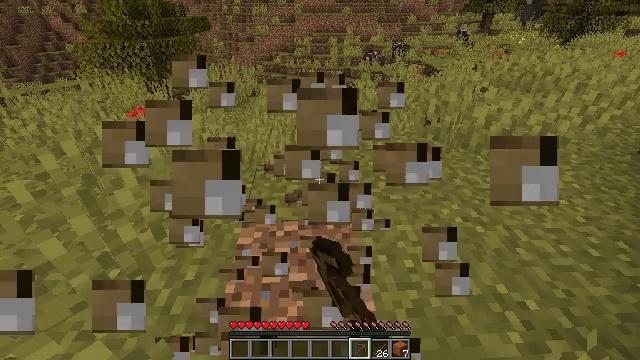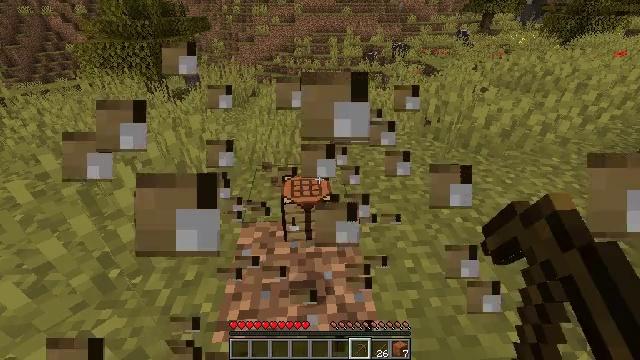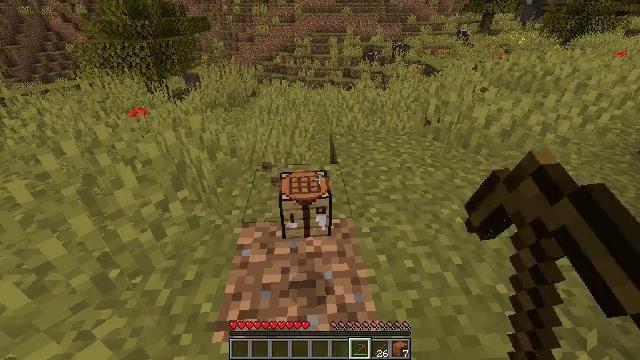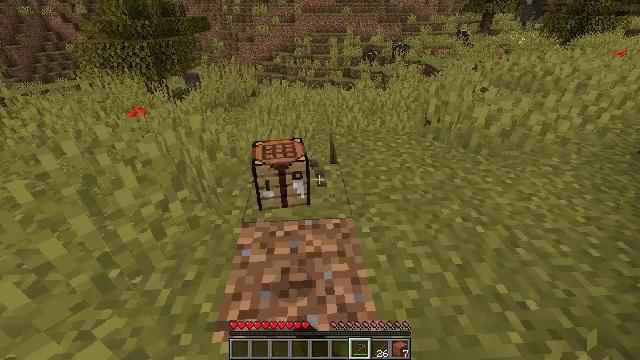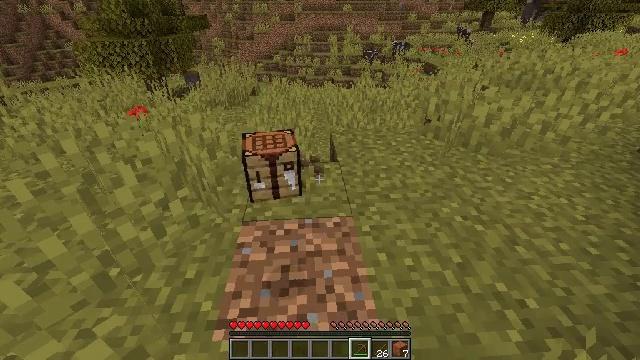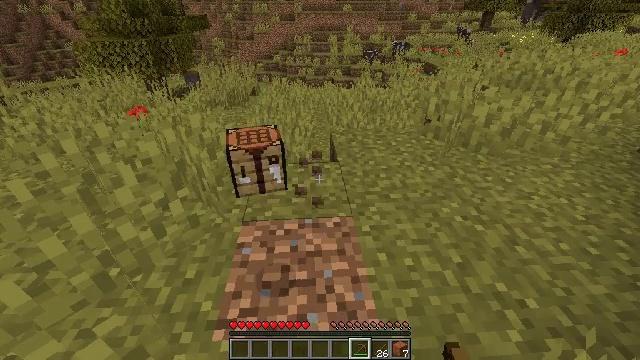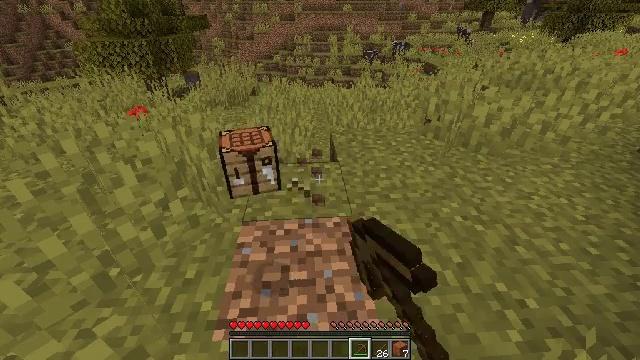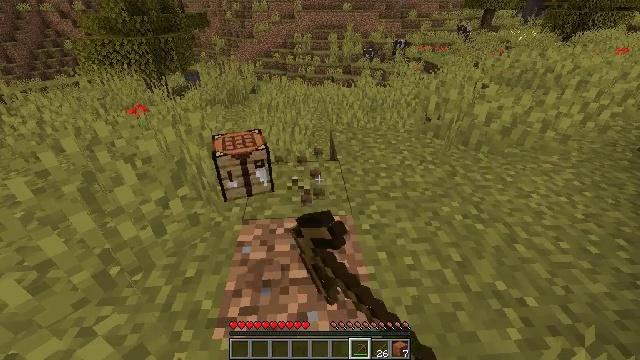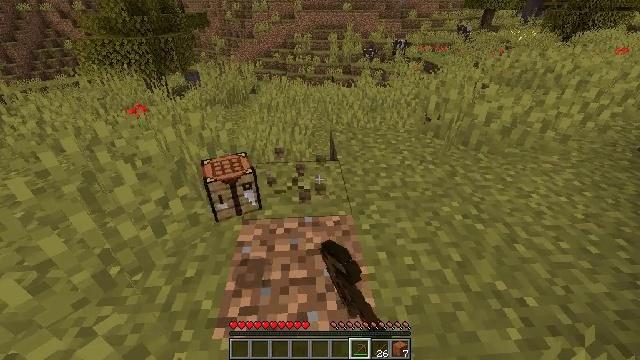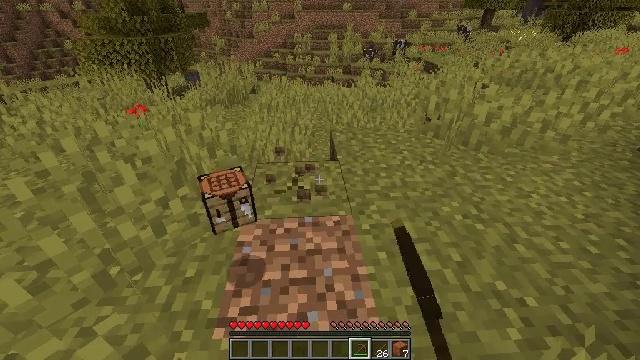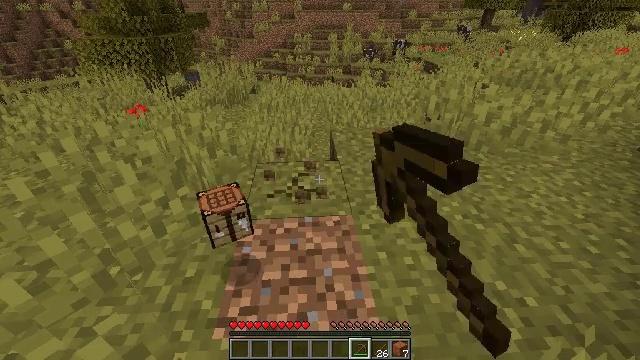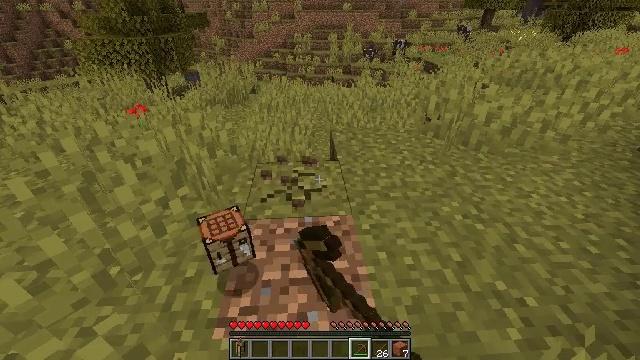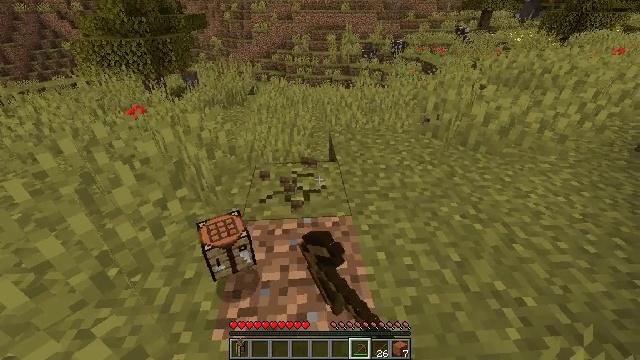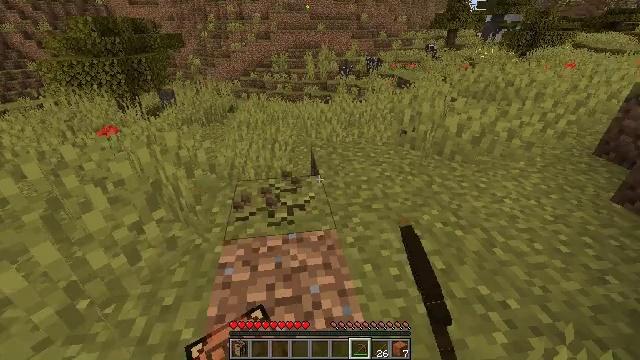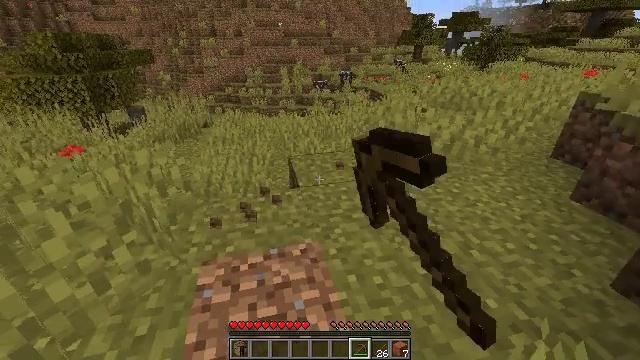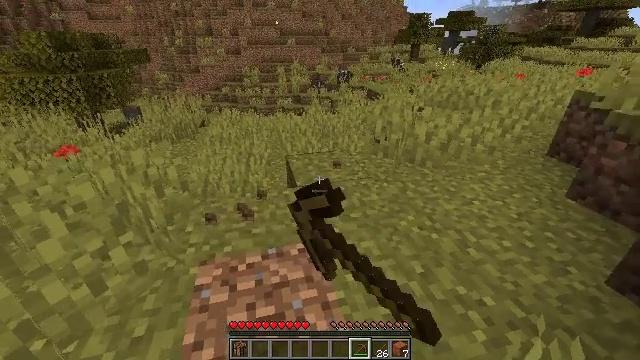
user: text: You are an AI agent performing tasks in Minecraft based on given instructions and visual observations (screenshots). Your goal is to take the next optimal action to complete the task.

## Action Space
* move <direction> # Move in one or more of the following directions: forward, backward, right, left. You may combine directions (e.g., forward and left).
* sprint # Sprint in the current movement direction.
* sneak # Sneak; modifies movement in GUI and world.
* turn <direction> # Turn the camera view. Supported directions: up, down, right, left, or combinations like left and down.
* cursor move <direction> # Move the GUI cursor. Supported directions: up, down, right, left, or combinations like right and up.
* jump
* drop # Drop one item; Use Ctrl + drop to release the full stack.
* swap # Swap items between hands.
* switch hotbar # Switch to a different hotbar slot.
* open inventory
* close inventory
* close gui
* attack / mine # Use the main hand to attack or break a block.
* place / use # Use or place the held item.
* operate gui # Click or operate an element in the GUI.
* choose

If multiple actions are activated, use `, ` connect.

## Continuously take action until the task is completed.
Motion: motion action
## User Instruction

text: Clear the ground by mining grass.
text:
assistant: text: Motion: attack / mine
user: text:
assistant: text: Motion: attack / mine
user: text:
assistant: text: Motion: attack / mine
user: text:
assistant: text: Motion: attack / mine
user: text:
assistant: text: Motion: attack / mine
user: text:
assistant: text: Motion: attack / mine
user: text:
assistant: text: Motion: attack / mine
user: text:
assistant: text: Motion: attack / mine
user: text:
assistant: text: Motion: attack / mine
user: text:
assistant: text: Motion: attack / mine
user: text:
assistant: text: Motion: attack / mine
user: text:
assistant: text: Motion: attack / mine
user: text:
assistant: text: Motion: turn right and up, attack / mine
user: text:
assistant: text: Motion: turn right and up, attack / mine
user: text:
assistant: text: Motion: no_op
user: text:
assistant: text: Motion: no_op
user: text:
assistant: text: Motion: turn right and up
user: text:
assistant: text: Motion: turn right and up
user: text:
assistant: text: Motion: turn right and up
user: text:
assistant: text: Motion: turn right and up
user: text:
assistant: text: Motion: turn right and up
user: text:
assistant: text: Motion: turn right and up
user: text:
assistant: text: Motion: no_op
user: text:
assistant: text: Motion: no_op
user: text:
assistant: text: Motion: no_op
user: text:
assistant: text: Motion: no_op
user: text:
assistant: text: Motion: no_op
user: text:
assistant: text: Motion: turn right and up
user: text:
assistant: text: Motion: turn up
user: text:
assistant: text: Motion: turn right and up